Current action and preconditions to check: trajectory_clear

Your task: For each precondition in the list above, predict whether it will hold at this action.

Consider the current scene as observed from the mobile robot's camera, and analyze the predicted future states of all dynamic agents (e.g., people, animals, vehicles, or any moving entities) within the NEXT SECOND.

IMPORTANT: Only answer "very likely" if you are absolutely certain—based on strong, clear evidence—that a dynamic agent will violate the precondition in the predicted future state. Do NOT answer "very likely" for unlikely, ambiguous, or low-probability risks.

Ask yourself for each precondition: Is there a high probability, with clear and convincing evidence, that the predicted future states of any dynamic agent will interfere with the predicted future state of the currently executing action within the NEXT SECOND, causing that precondition to fail?

Assess the risk level based on these predictions. Use "likely" or "very likely" if motions create a clear risk of interference.

Use "neutral" or "improbable" if agents are nearby but their predicted paths are clearly diverging or non-conflicting.

Failure Risk Categories: "very improbable", "improbable", "neutral", "likely", "very likely"

Answer Format: Output ONLY the probability_of_failure value from these categories: "very improbable", "improbable", "neutral", "likely", "very likely"

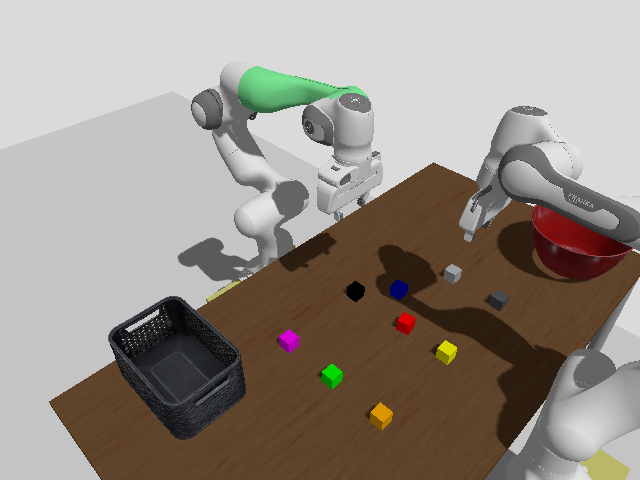

Answer: improbable